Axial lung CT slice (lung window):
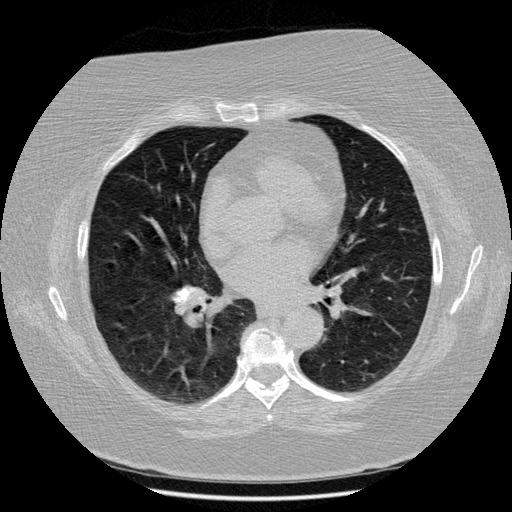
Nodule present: no